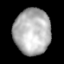
Tissue: lung
Cell type: Others
Senescence score: 0.2196
Nuclear area (px): 1629
Mean DAPI intensity: 180.74